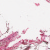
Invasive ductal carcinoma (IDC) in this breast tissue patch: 0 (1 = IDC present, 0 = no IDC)